Brain MRI, t2w sequence, axial 2D slice.
Patient: age 43, sex F, weight 78 kg, height 1.78 m
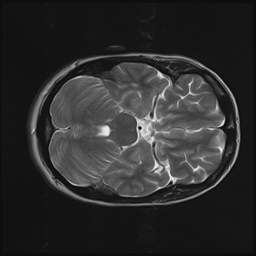